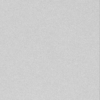
Label: dusty